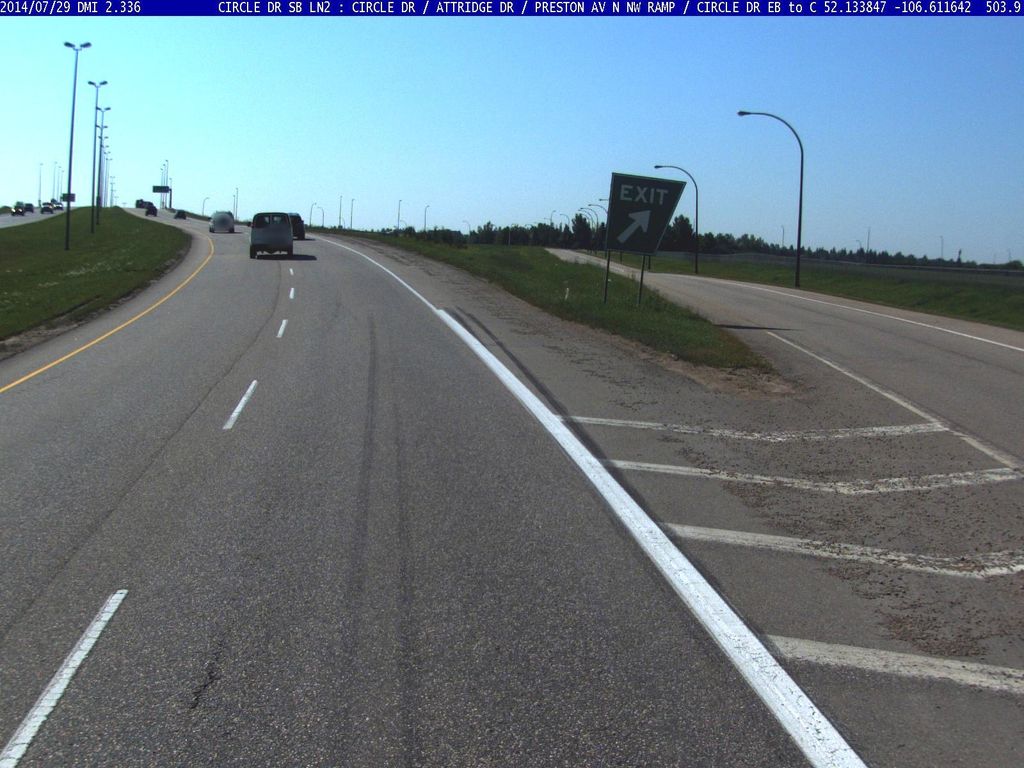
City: saskatoon